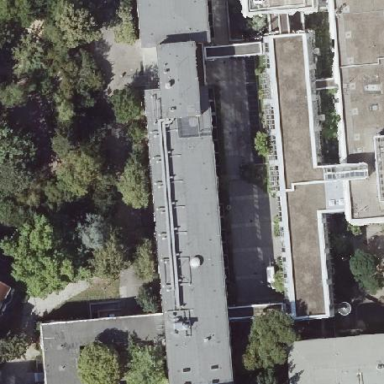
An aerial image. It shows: Part of building.